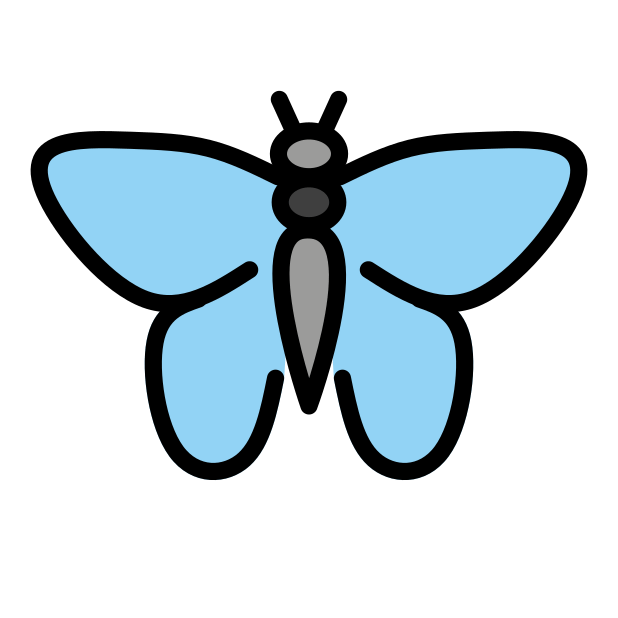
Emoji: 🦋
Name: butterfly
Unicode: 0x1f98b